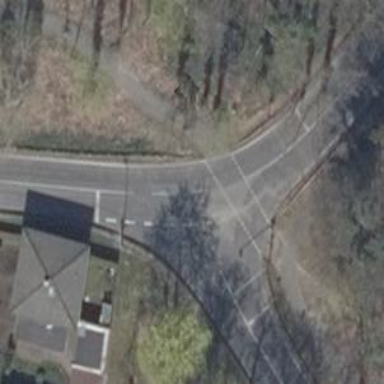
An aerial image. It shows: Tertiary road with asphalt surface and lane markings present.